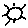
Label: sun